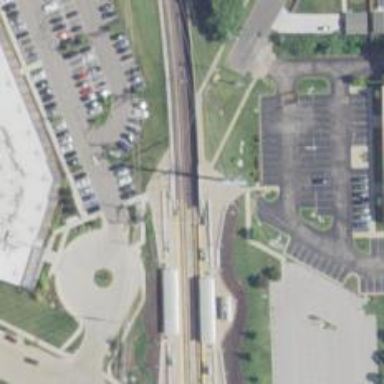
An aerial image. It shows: Light rail electrified with contact line.